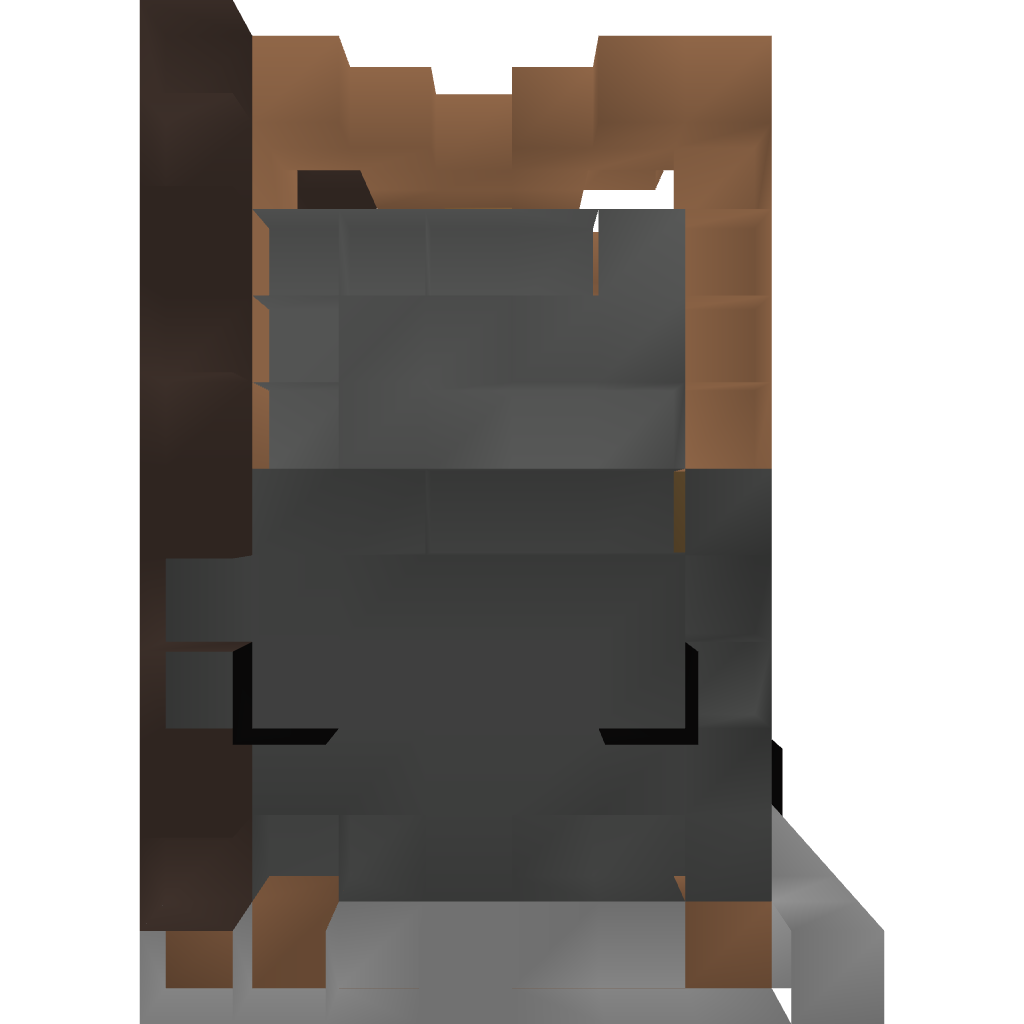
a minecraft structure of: egg farm